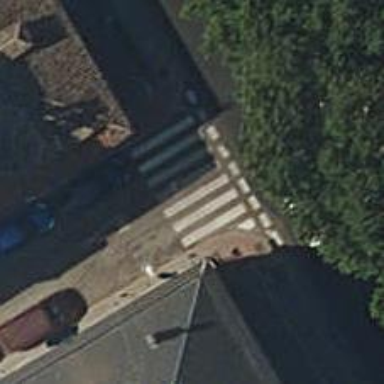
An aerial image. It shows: Marked road crossing with visible crossing markings.